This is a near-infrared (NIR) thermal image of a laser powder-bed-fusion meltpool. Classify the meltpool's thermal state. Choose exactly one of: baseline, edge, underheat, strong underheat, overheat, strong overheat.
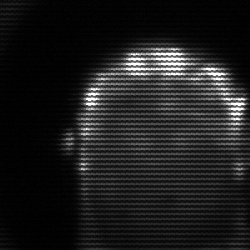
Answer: baseline